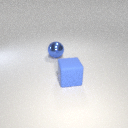
large blue metal sphere to the left of large blue rubber cube